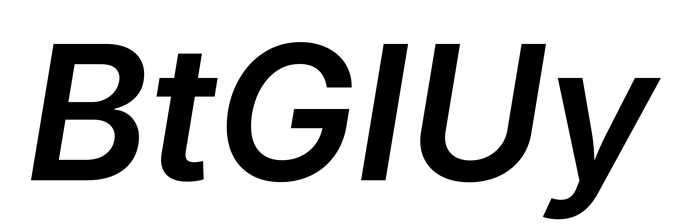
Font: Inter-Italic_SemiBold_Italic